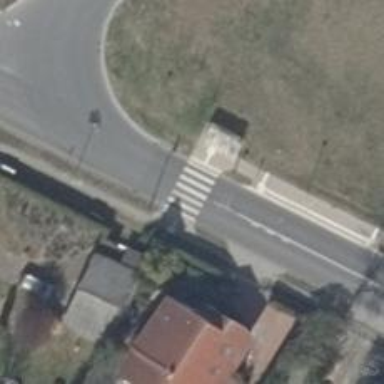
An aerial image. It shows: Marked zebra crossing on the road.